Question: I am rusty in my math, not sure how to calculate the distrance from the highest point H to the intersection between the 2 lowest points in the middle for the N point.

'''
import matplotlib.pyplot as plt
from scipy import interpolate
import numpy as np
y= [10.5,10,12,13,10,11,16,10,9,13,10]
x= np.linspace(1, len(y), len(y), endpoint=True)
dist = np.linalg.norm(y-x)
print dst
fig, ax = plt.subplots(figsize=(8, 6))
ax.plot(x, y, color='red')
'''
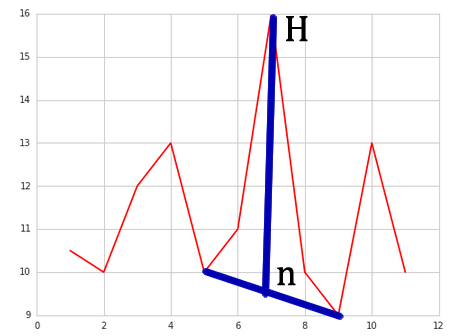
Answer: '''
import heapq
import operator
import math
y = [10.5,10,12,13,10,11,16,10,9,13,10]
x= np.linspace(1, len(y), len(y), endpoint=True)
y1,y2 = heapq.nsmallest(2, enumerate(y), key=operator.itemgetter(1))
x1,y1 = y1
x1 = x[x1]
x2,y2 = y2
x2 = x[x2]
m = (y2-y1)/(x2-x1)
print("Equation of line: y = {}(x-{}) + {}".format(m, x1, y1))
apexPoint = (5,4) # or wherever the apex point is
X,Y = apexPoint
M = 1/m
print("Equation of perpendicular line: y = {}(x-{}) + {}".format(M, X, Y))
intersect_x = ((M*X)+Y-(m*x1)-y1)/(M-m)
intersect_y = m*(intersect_x - x1) + y1
dist = math.sqrt((X - intersect_x)**2 + (Y - intersect_y)**2) # this is your answer
'''